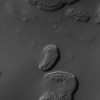
Atmospheric dust classification: not_dusty